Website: lowes
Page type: cart
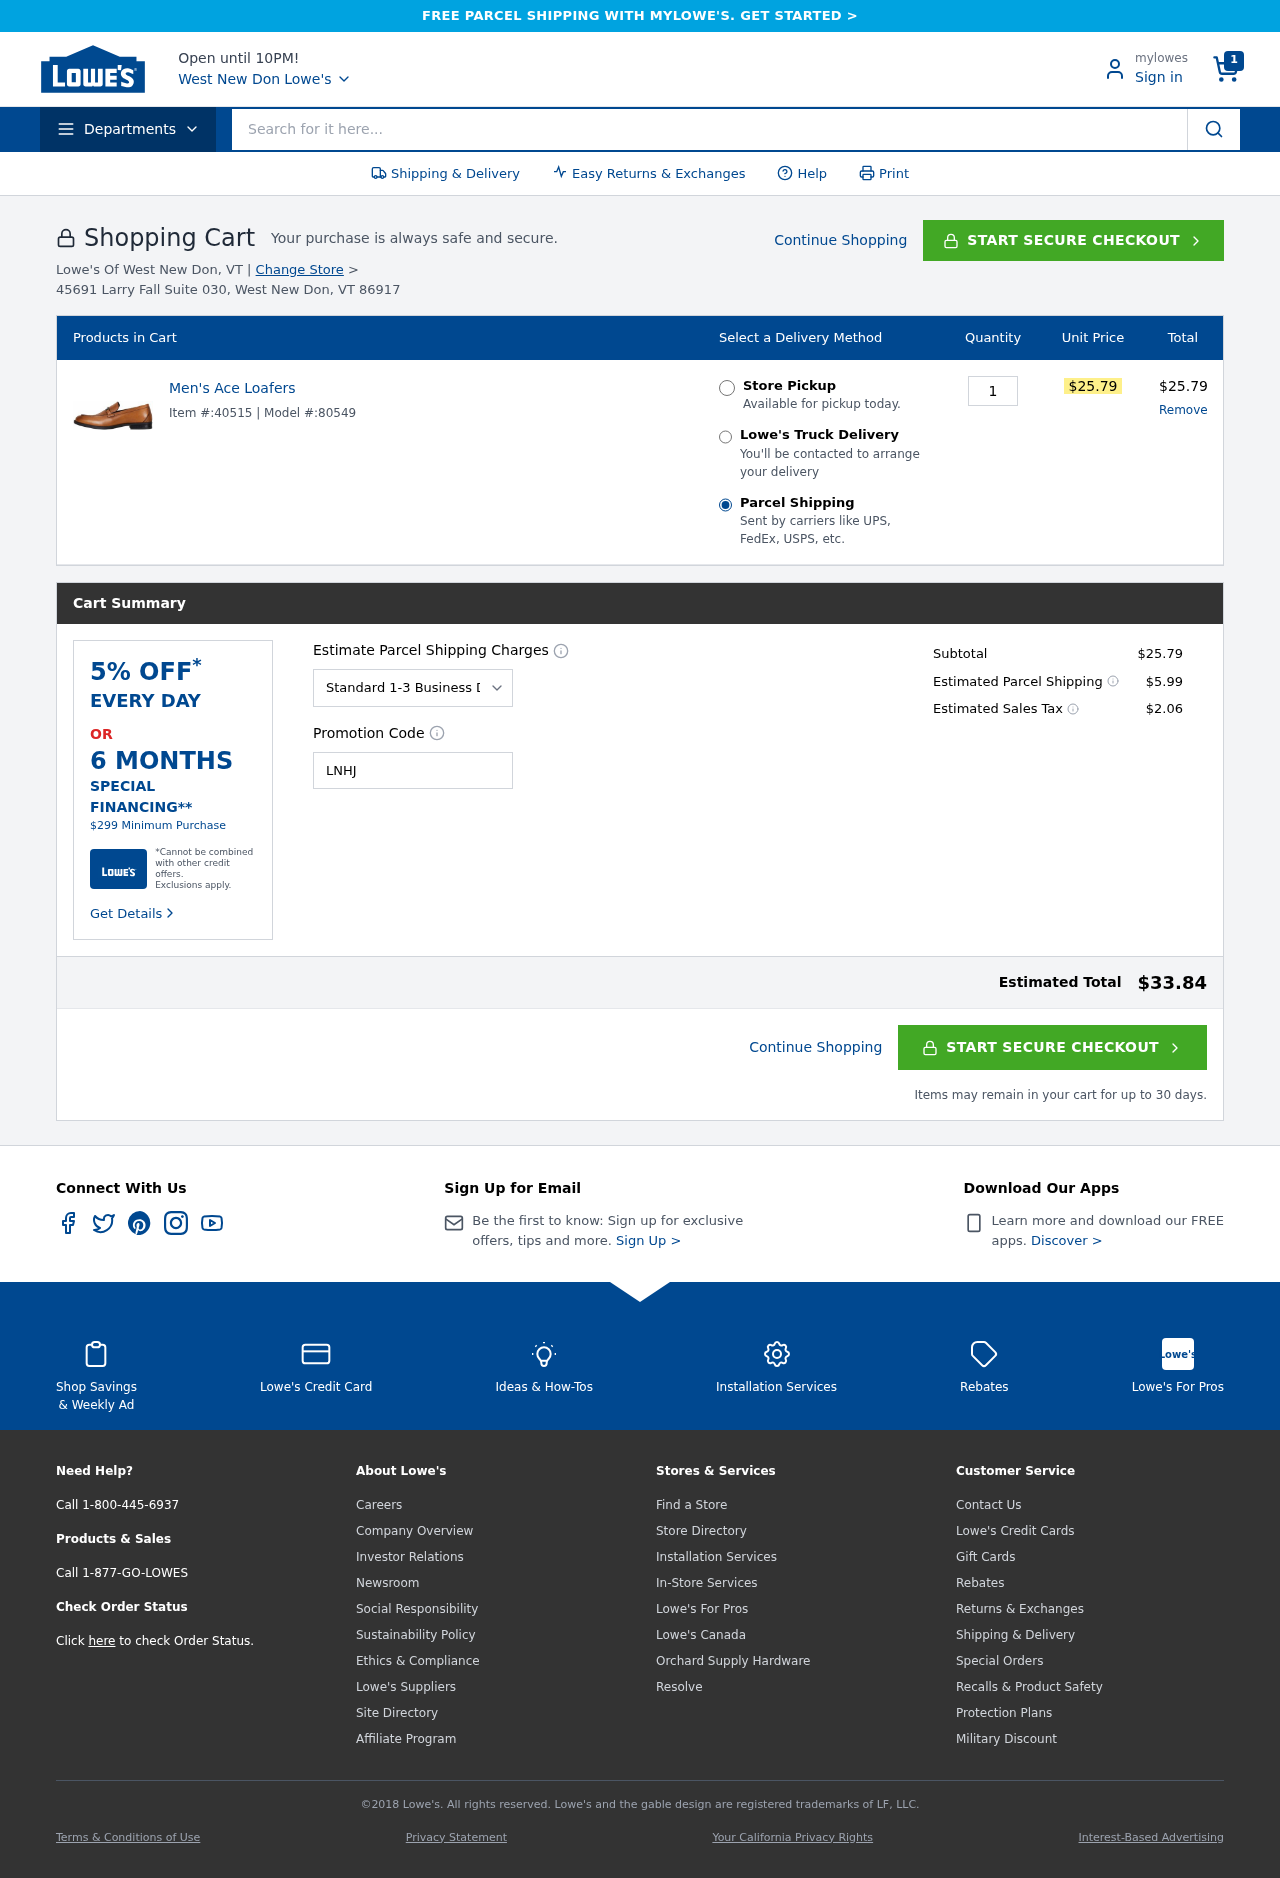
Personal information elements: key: PII_CITY
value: New Don
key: PII_CITY
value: West New Don
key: PII_POSTCODE
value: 86917
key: PII_PROMO_CODE
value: LNHJ20
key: PII_STREET
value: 45691 Larry Fall Suite 030
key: PII_STATE_ABBR
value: VT
Product elements: key: PRODUCT1_NAME
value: Men's Ace Loafers
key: PRODUCT1_PRICE
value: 25.79
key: PRODUCT1_QUANTITY
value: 1
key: PRODUCT1_MODEL
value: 80549
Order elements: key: ORDER_NUM_ITEMS
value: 1
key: ORDER_ITEM_ID
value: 40515
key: ORDER_LINE_TOTAL
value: $25.79
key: ORDER_SUBTOTAL
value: $25.79
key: ORDER_SHIPPING_COST
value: $5.99
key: ORDER_TAX
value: $2.06
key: ORDER_TOTAL
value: $33.84
Search elements: key: HEADER_SEARCH
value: Search for it here...